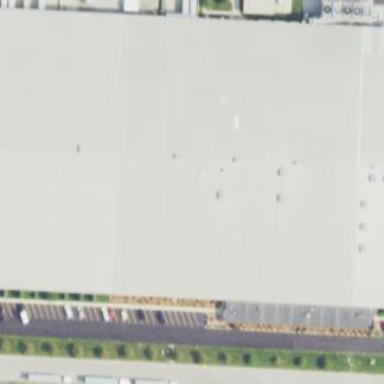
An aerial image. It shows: Industrial building with gabled light gray roof.